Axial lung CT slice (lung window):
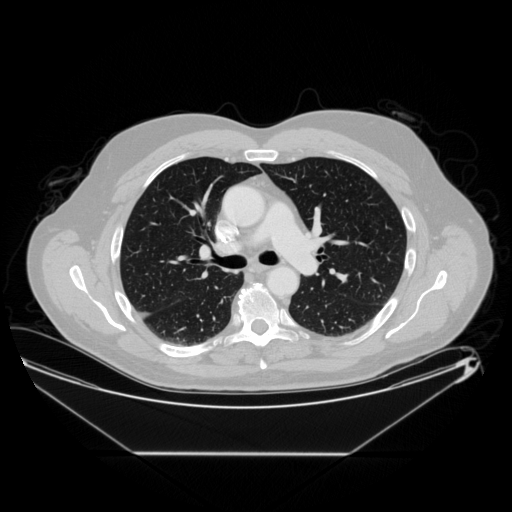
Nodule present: no